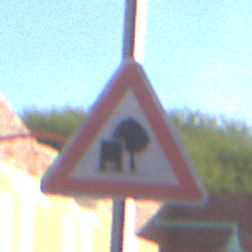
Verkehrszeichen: UnzureichendesLichtraumprofil
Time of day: MorningAfternoon
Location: Outdoor (Special)
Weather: PartlyCloudy
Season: NotSpecified
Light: Natural